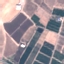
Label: PermanentCrop